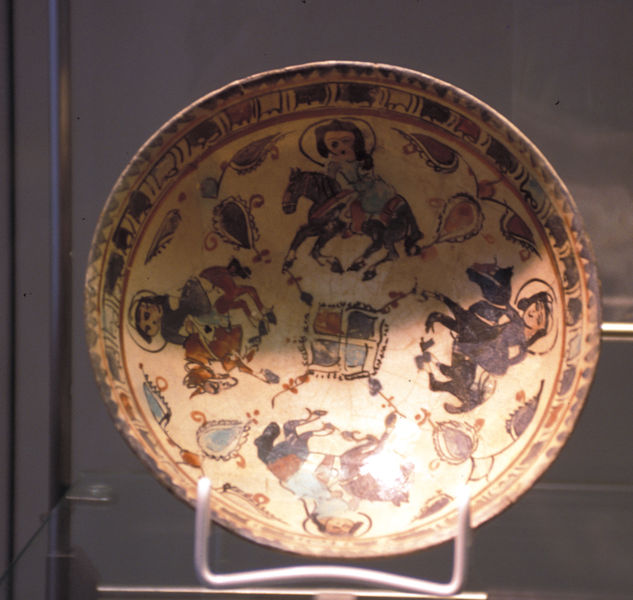
Titel: Keramik
Standort: Köln
Institution: unbekannt
Schlagwörter: blau, blätter, schatten, weiß, frauen, braun, bunt, frau, licht, orange, schwarz, rot, beige, muster, ornament, schale, schüssel, teller, spiegel, mantel, blatt, kreis, pferd, pferde, reiter, rund, keramik, ton, hufe, mähne, reiten, reiterin, fahne, rand, dekor, ornamente, gestell, ring, bemalt, foto, fotografie, vier, porzellan, asien, kreise, vitrine, heiligenschein, heiliger, heilige, bemalung, glasiert, glasur, quadrat, reiterinnen, malhorn